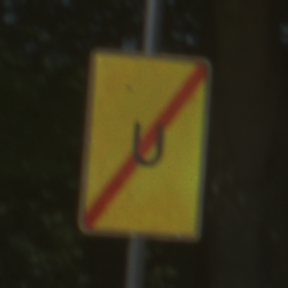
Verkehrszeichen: EndeUmleitung
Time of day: Midday
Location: Outdoor (RoadRail)
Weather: Clear
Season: NotSpecified
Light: Natural